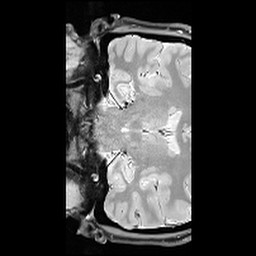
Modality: T1w
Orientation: coronal
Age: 24
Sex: female
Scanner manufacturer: siemens
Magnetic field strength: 3 T
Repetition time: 6.5 s
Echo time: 0.016 s